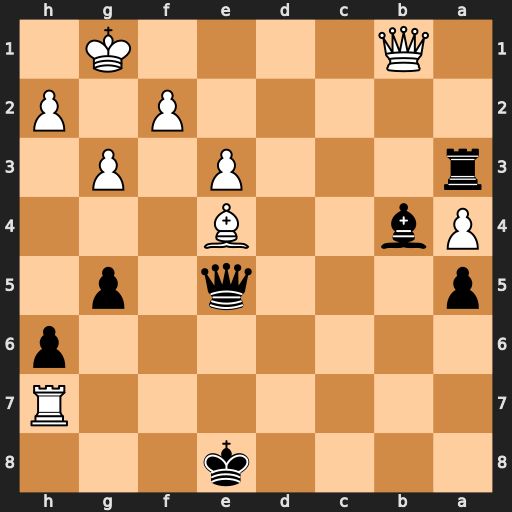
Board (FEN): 4k3/7R/7p/p3q1p1/Pb2B3/r3P1P1/5P1P/1Q4K1
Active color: b
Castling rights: -
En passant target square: -
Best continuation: Ra1 Qxa1 Qxa1+